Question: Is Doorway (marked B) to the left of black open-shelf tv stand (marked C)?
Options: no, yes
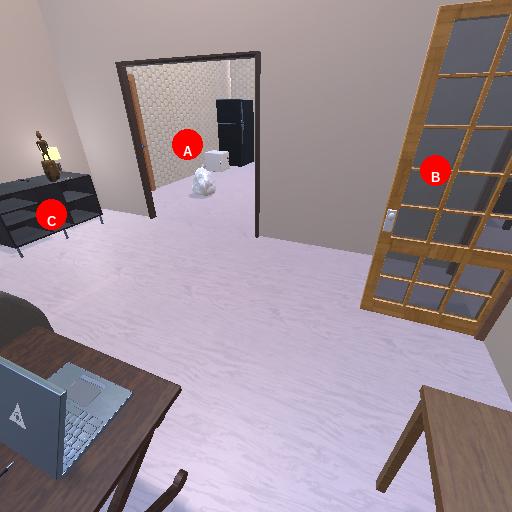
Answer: no